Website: slack
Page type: newsletter-management
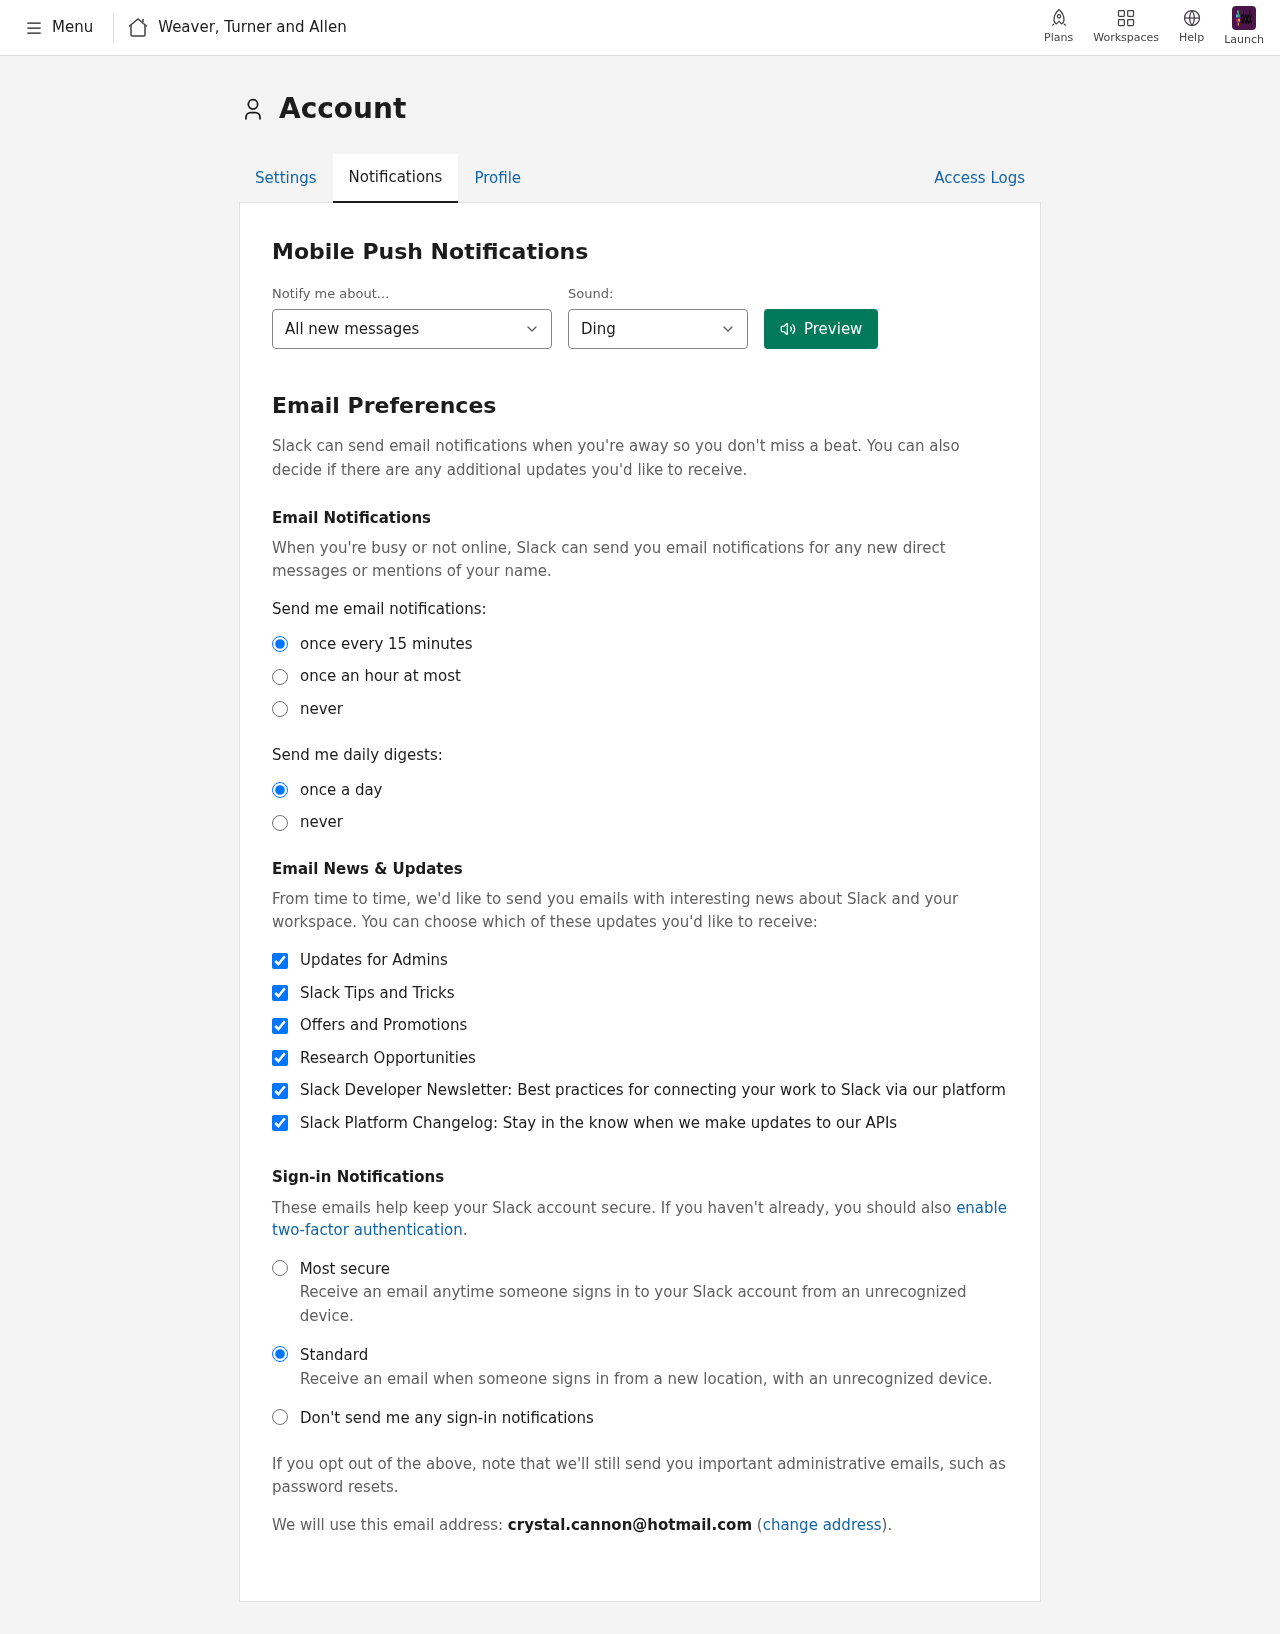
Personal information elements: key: PII_COMPANY
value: Weaver, Turner and Allen
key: PII_EMAIL
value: crystal.cannon@hotmail.com